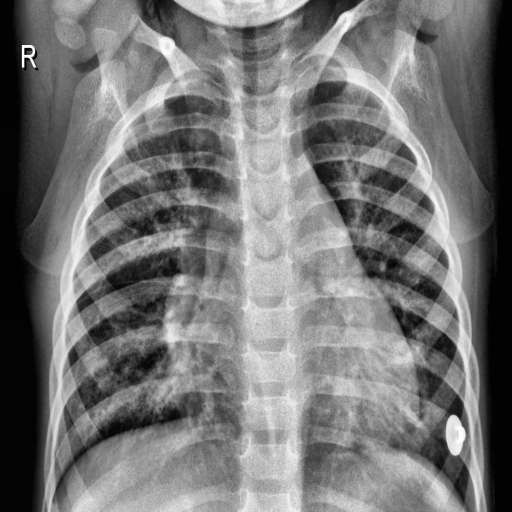
Finding: PNEUMONIA